Question: I have a parent Object containing a child Object
'''
var parent1 = new THREE.Object3D();
parent1.rotation.set(1,2,3);
scene.add(parent1);
var child1= new THREE.Object3D();
child1.rotation.set(0.5,0.1,0.3);
parent.add(child1);
'''
and another parent containing another child.
'''
var parent2= new THREE.Object3D();
scene.add(parent2);
var child2= new THREE.Object3D();
childC2.rotation.set(3,1.15,2);
parent.add(child2);
'''
Now I want to give 'child2' the same rotation as 'child1' by rotating it's 'parent2'.
As mentioned <URL>, I can get the world-rotation from my original 'child1' like this:
'''
var quaternion = new THREE.Quaternion();
child1.matrixWorld.decompose( new THREE.Vector3(), quaternion, new THREE.Vector3() );
'''
and apply it to my 'parent2' like this:
'''
parent2.quaternion.copy( quaternion );
'''
Now 'parent2' has the same rotation like the original 'child1', but I want it's child 'child2' to have have the same rotation like 'child1' (only by modifing 'parent2')
I think this can be done by getting the difference of the world-rotation from 'parent2' and 'child2' and substracting this from the world-rotation of 'child1', to correct the offset generated by the rotation of 'child2'.
But my knlowledge of quaternions and matrices is to bad to get it working.
Check out this <URL>, to understand my problem.

Thanks a lot.
I tried the approach of WestLangley. If my Objects are only rotated around x-axis it works like this (<URL>
'''
//calculate the relative rotation of child2
THREE.SceneUtils.detach( child2, parent2, scene );
var rotX=parent2.rotation.x-child2.rotation.x;
var rotY=parent2.rotation.y-child2.rotation.y;
var rotZ=parent2.rotation.z-child2.rotation.z;
THREE.SceneUtils.attach( child2, scene, parent2 );
//combine the relative rotation of child2 and the 'world' rotation of child1
THREE.SceneUtils.detach( child1, parent1, scene );
rotX+=child1.rotation.x;
rotY+=child1.rotation.y;
rotZ+=child1.rotation.z;
THREE.SceneUtils.attach( child1, scene, parent1 );
parent2.rotation.set(rotX,rotY,rotZ);//assign it to parent2
'''
If my Objects are rotated around x,y,z this is NOT working anymore (<URL>. Is this a problem with gimbal lock? Do I need to do the calculation with quaternions instead of Euler Objects?
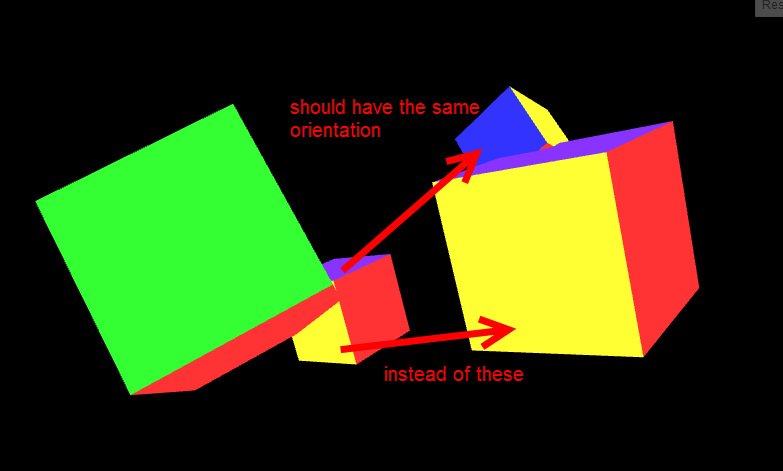
Answer: So you want to rotate a parent object so that the parent's child has a particular orientation, and you want that particular orientation to match the orientation of a child object of a different parent. Whew!
Here is one way to do that:
'''
// detach the children from their parents and add them to the scene
THREE.SceneUtils.detach( child2, parent2, scene );
THREE.SceneUtils.detach( child1, parent1, scene );
// here is the tricky part: add the second parent as a child of its former child
THREE.SceneUtils.attach( parent2, scene, child2 );
// copy the first child's rotation, and make sure the matrix is updated
child2.rotation.copy( child1.rotation );
child2.updateMatrixWorld( true );
// detach the parent from the child and add it to the scene
THREE.SceneUtils.detach( parent2, child2, scene );
// put the children back where the were before
THREE.SceneUtils.attach( child2, scene, parent2 );
THREE.SceneUtils.attach( child1, scene, parent1 );
'''
Here is a fiddle: <URL>
three.js r.68